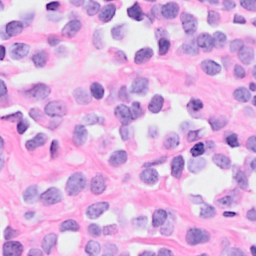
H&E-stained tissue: Breast